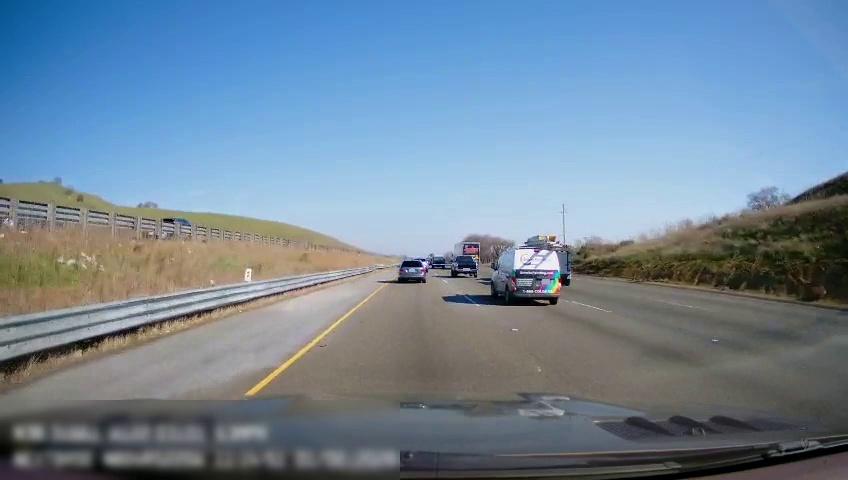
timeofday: Day
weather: Sunny
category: Drivable Space
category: Vehicles | SUV
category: Vehicles | Truck
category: Vehicles | Truck
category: Vehicles | SUV
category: Vehicles | Truck
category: Vehicles | Other LV
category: Vehicles | Van
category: Vehicles | SUV
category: Lanes | Current Lane
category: Lanes | Current Lane
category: Lanes | Alternate Lane
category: Lanes | Alternate Lane